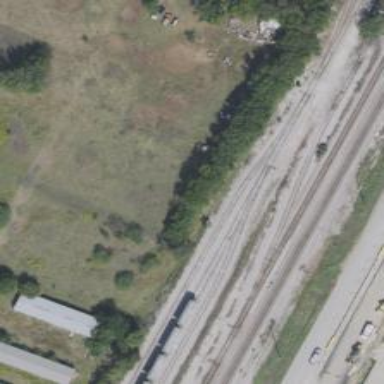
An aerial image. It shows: Railway spur service.